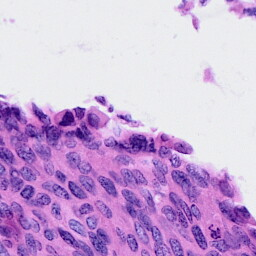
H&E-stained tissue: Cervix